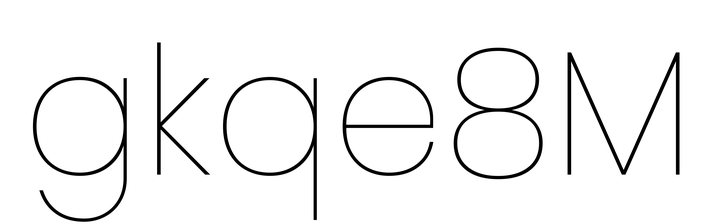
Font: Poppins-Thin